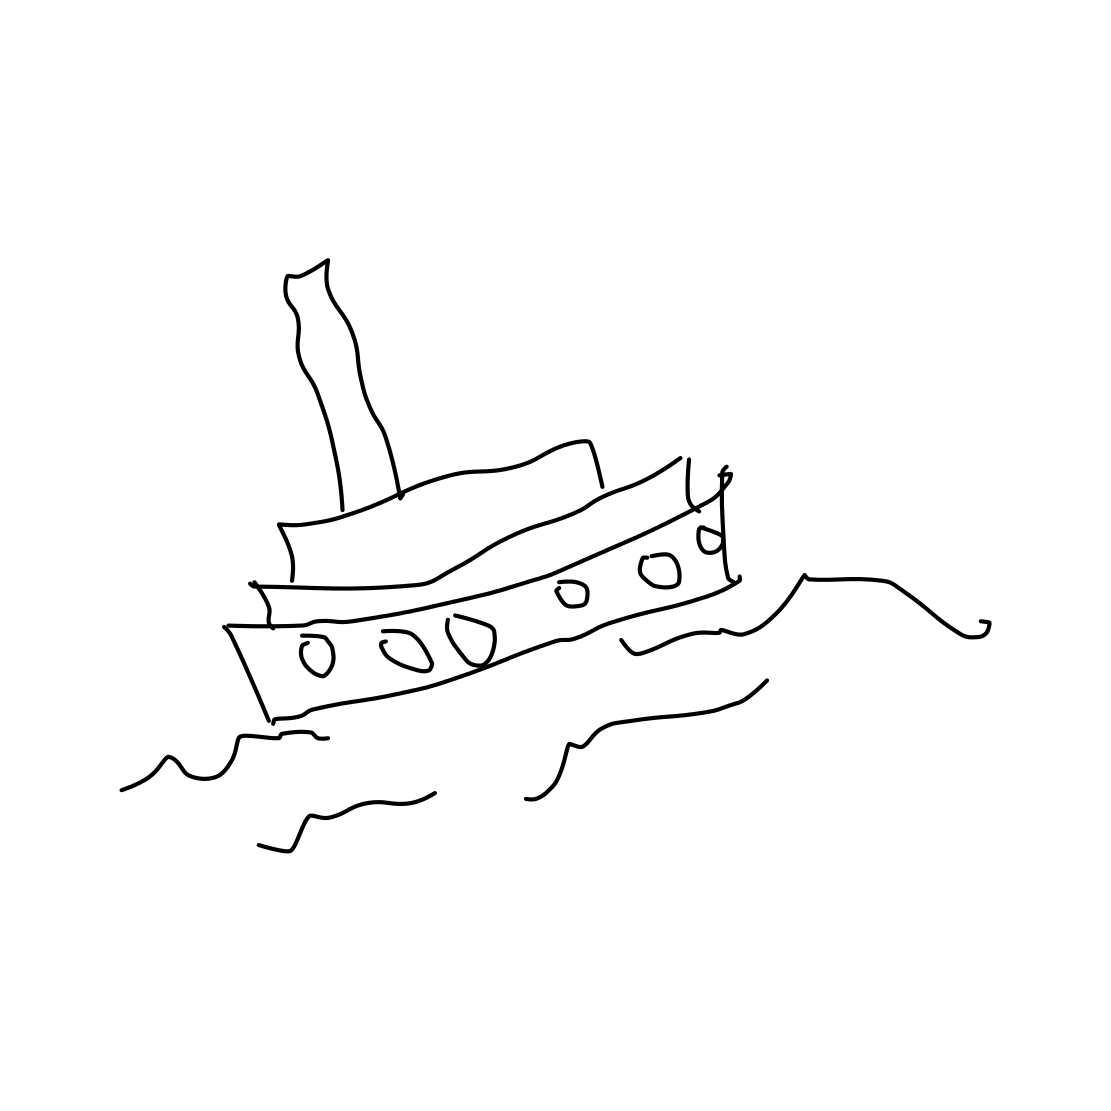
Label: ship